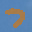
Label: 7